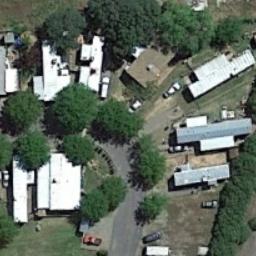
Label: mobile_home_park